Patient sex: F
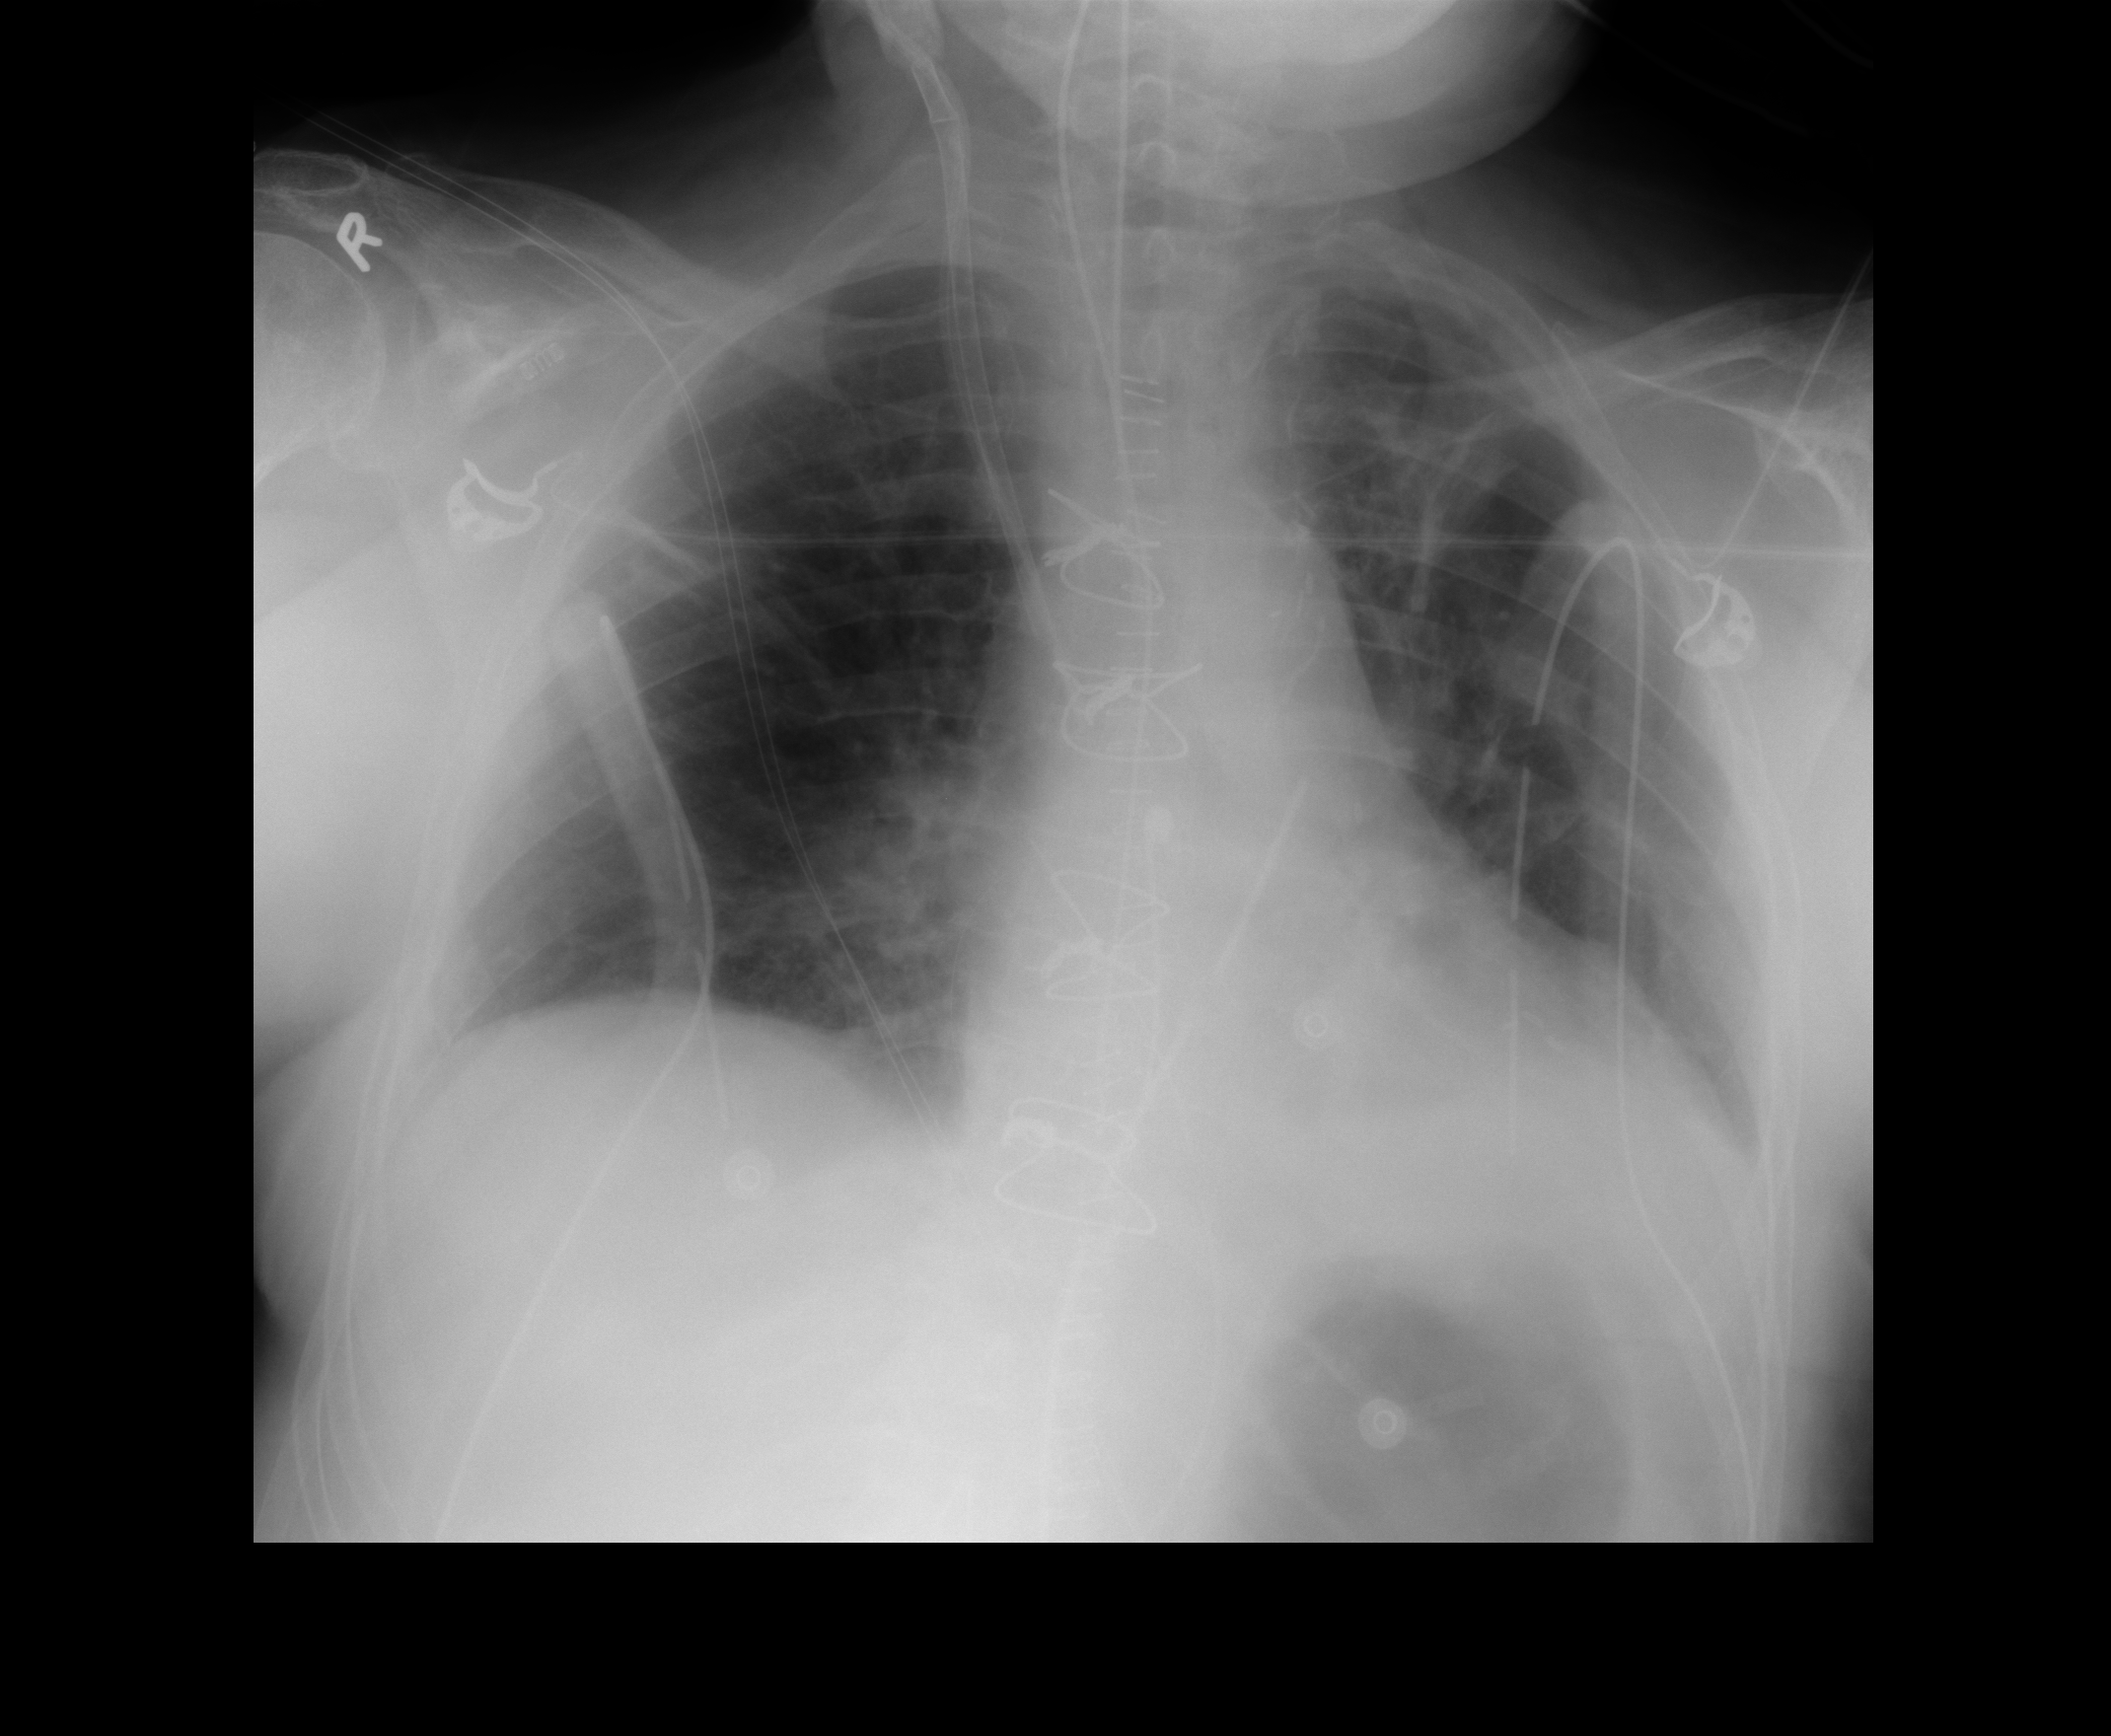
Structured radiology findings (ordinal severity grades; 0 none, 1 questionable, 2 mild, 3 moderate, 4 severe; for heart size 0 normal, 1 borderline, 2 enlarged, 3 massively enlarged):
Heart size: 0
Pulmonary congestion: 2
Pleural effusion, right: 0
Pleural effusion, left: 1
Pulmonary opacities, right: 0
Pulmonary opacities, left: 1
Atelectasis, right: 2
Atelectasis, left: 2